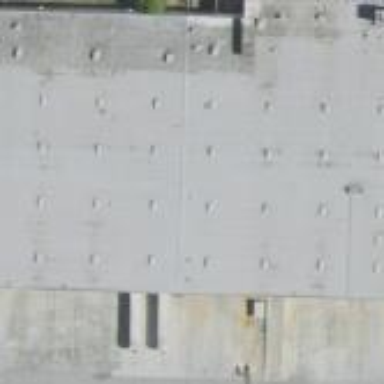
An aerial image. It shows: Industrial building.